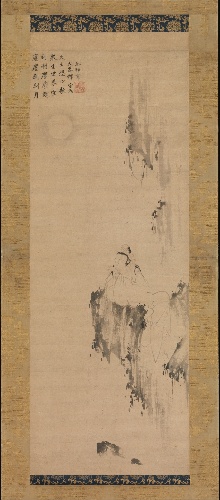
Title: 明   佚名  全室宗泐題贊   白衣觀音圖   軸|White-Robed Guanyin
Artist: Unidentified
Date: late 14th century
Object type: Hanging scroll
Classification: Paintings
Medium: Hanging scroll; ink on paper
Culture: China
Period: Ming dynasty (1368–1644)
Dimensions: Image: 36 x 12 7/8 in. (91.4 x 32.7 cm)
Overall with mounting: 70 x 17 5/8 in. (177.8 x 44.8 cm)
Overall with knobs: 70 x 19 1/2 in. (177.8 x 49.5 cm)
Department: Asian Art
Credit line: Edward Elliott Family Collection, Purchase, The Dillon Fund Gift, 1982
Accession year: 1982
Repository: Metropolitan Museum of Art, New York, NY
Tags: Bodhisattvas|Buddhism